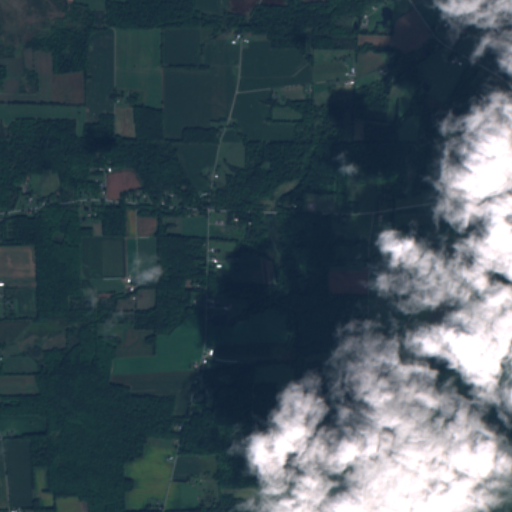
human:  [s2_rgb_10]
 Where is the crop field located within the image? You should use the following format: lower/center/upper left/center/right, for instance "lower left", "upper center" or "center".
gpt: The crop field is located in the upper right of the image.
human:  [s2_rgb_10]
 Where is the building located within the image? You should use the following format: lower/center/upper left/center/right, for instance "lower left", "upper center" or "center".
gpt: The building is located in the upper right of the image.
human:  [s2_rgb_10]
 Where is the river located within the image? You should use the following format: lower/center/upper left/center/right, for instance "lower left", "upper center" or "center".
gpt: The river is located in the lower of the image.
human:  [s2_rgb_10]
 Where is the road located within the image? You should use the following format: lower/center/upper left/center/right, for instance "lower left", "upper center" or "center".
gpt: There is no road in the image.